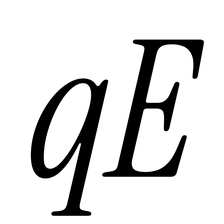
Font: InstrumentSerif-Italic